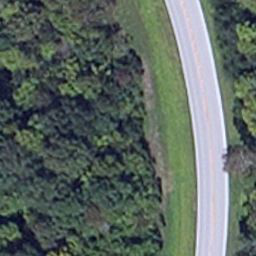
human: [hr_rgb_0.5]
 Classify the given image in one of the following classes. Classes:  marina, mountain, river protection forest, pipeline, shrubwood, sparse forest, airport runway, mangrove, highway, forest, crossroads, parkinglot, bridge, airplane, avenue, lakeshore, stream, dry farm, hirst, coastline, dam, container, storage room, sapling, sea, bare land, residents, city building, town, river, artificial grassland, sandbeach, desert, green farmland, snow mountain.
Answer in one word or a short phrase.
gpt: avenue